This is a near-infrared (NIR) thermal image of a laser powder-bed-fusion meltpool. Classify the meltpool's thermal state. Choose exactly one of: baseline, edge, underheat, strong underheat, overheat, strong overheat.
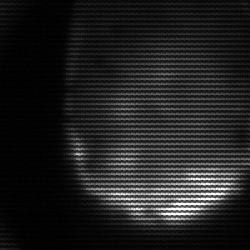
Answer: edge